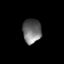
Tissue: skin
Cell type: Epithelial cells
Senescence score: 0.7047
Nuclear area (px): 445
Mean DAPI intensity: 108.281